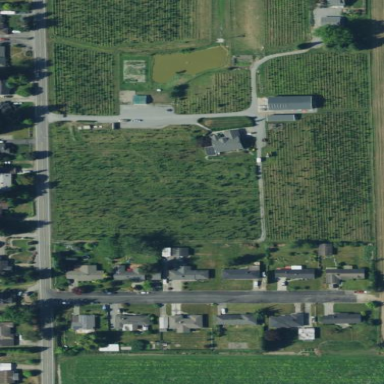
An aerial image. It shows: Plant nursery specializing in Christmas trees.